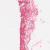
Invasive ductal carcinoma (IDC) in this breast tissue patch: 0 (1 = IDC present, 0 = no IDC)